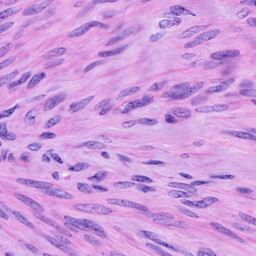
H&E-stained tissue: Cervix